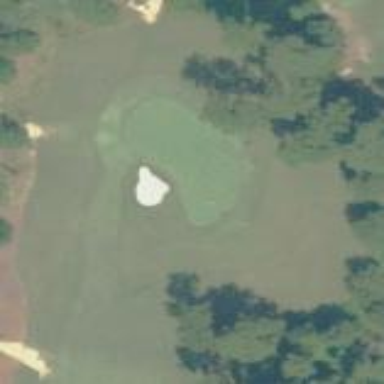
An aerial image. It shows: Golf rough area.